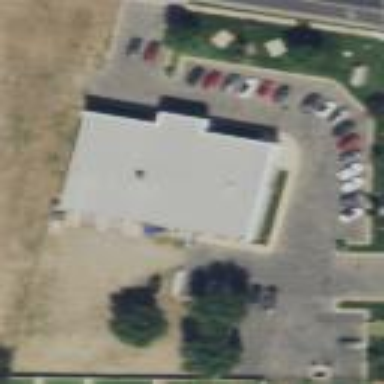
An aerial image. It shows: Car rental facility.